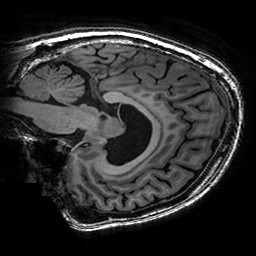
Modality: T1w
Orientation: sagittal
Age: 72
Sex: male
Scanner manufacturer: ge
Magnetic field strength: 3 T
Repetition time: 0.01002 s
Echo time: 0.002988 s